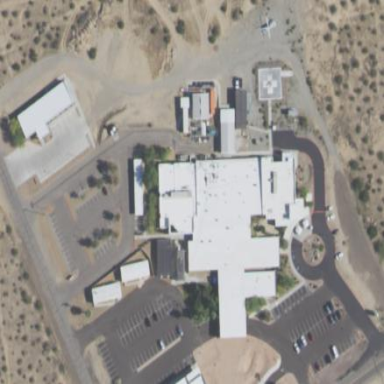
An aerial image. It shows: Healthcare facility identified as hospital.